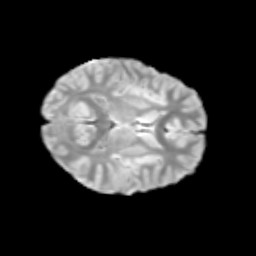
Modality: T2w
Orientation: axial
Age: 11
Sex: male
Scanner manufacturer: siemens
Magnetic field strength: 3 T
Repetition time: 3.8 s
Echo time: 0.07 s